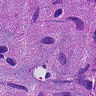
Metastatic tissue present: yes